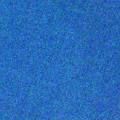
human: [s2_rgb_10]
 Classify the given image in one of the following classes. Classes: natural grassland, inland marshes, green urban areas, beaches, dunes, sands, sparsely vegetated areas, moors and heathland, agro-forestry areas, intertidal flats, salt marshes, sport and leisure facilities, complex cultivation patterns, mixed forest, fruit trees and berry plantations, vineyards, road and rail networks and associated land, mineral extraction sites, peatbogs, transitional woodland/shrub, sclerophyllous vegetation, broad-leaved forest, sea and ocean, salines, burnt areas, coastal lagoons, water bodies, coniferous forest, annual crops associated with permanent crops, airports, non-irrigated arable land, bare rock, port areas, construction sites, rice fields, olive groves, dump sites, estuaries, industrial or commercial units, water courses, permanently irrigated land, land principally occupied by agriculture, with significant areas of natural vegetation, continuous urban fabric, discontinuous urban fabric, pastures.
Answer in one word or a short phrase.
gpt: sea and ocean